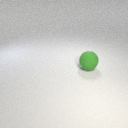
large green rubber sphere